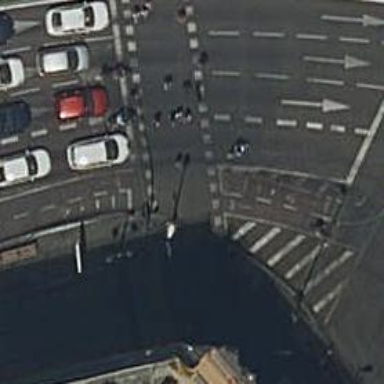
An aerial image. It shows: Kerb barrier.